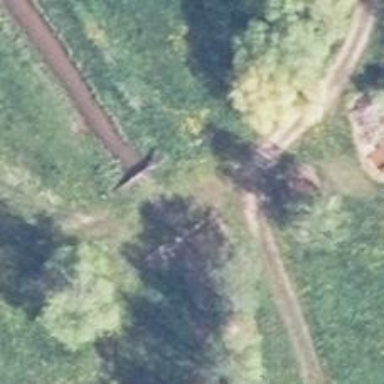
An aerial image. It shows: Track road with grass surface passing over bridge. The tracktype is grade4.